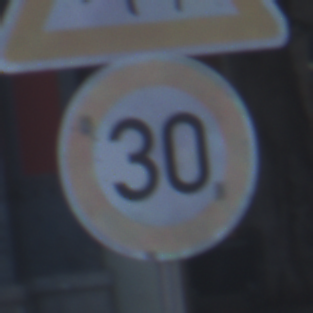
Verkehrszeichen: Geschwindigkeit30
Zusatzzeichen oben: KinderLinks
Umgebung: Outdoor, Urban
Tageszeit: SunriseSunset
Wetter: PartlyCloudy
Licht: Natural
Jahreszeit: NotSpecified
Kontrast: LowContrast